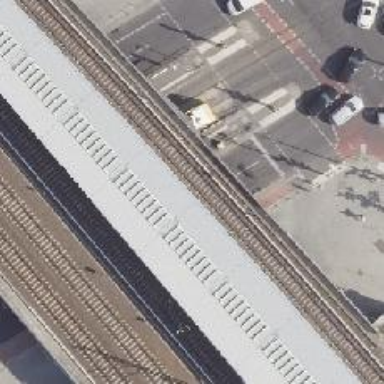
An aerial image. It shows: Platform edge at railway station.